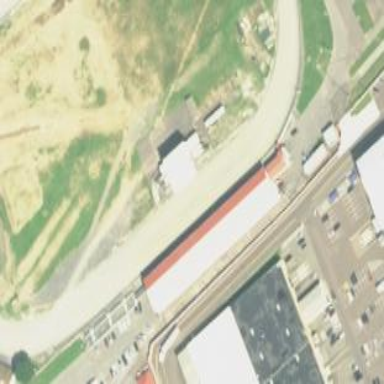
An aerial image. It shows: Grandstand building.